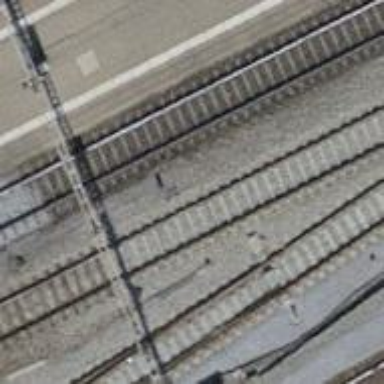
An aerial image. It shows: Railway siding with one electrified track and contact line.